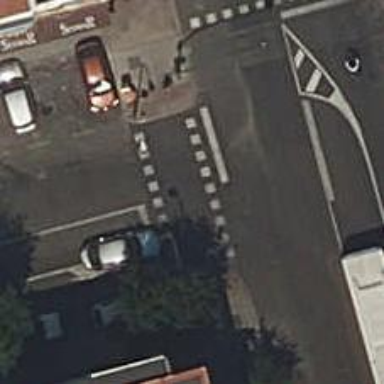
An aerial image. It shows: Crossing with traffic signals.